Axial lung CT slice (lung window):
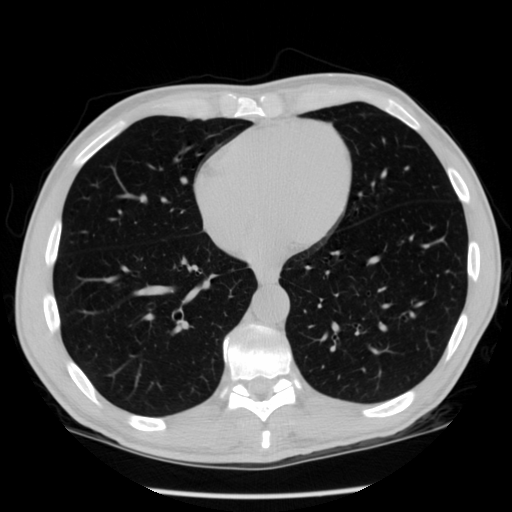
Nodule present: no